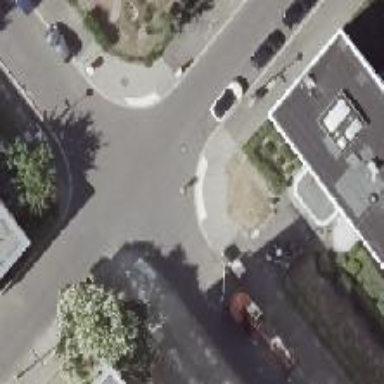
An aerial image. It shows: Residential road with asphalt surface. There are sidewalks on both sides and lane for parking on the right.